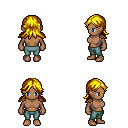
a pixel art fantasy rpg character, female body template, human, dark skin, leather shoulder armor, teal pants, blonde loose hair, four views (front, back, left, right), 2x2 character sprite sheet, small pixel art, hard edges, no anti-aliasing